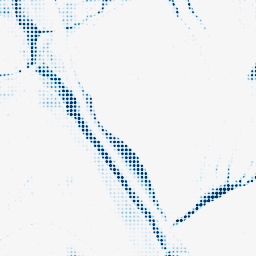
Category: morphological
Decomposition family: morphological_ellipse
Decomposition parameters: operation: closing
width: 5
height: 30
Upsampling method: sinc_hamming
Upsampling parameters: scale: 8
kernel_size: 4
Upsampling scale: 8